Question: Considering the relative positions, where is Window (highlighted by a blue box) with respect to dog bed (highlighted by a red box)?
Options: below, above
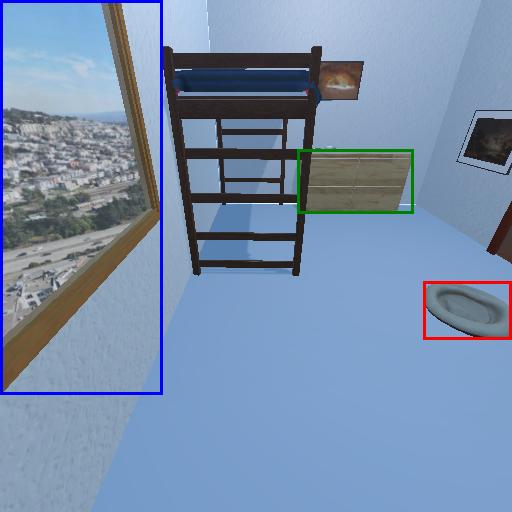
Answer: below